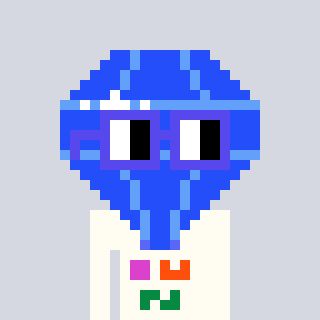
a pixel art character with square blue glasses, a blue diamond-shaped head and a grayscale-colored body on a cool background